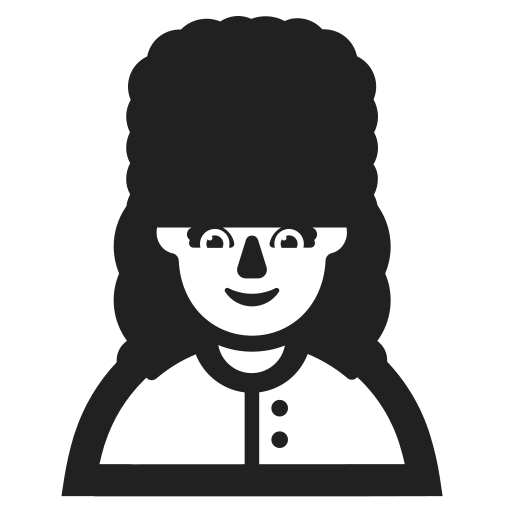
woman guard high contrast default